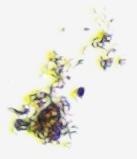
Label: Detritus